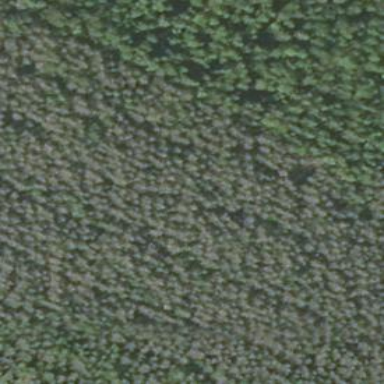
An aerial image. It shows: Swampy wetland area.